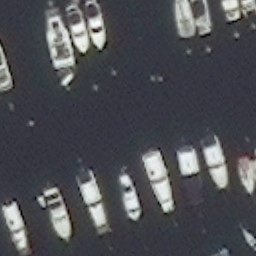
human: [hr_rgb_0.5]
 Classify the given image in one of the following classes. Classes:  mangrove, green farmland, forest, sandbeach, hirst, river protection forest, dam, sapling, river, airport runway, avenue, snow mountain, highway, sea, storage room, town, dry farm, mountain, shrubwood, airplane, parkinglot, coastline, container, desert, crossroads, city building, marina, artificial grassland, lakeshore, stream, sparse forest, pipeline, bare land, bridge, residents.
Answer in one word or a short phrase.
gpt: marina